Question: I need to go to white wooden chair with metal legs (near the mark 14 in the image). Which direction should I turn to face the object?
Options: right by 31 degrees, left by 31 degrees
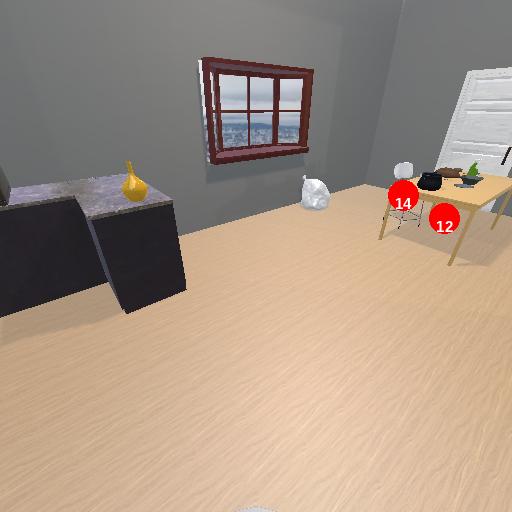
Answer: right by 31 degrees